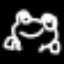
Label: frog